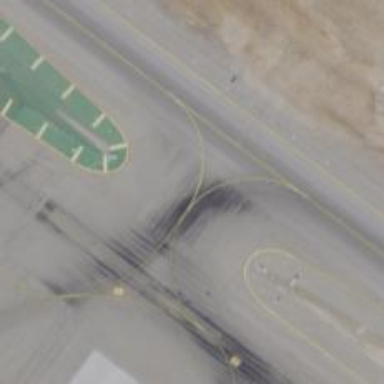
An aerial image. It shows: View of taxiway at the airport.